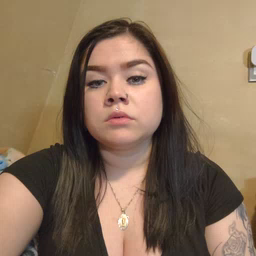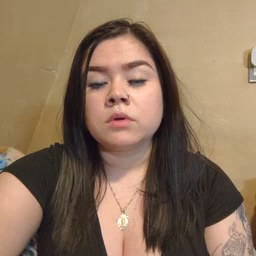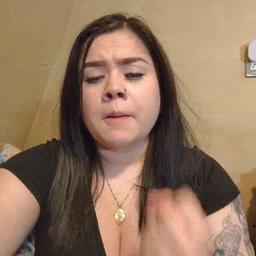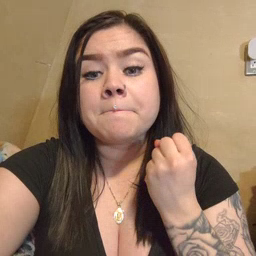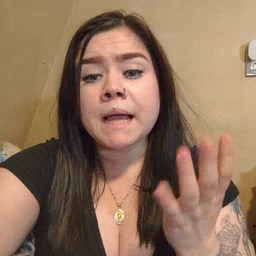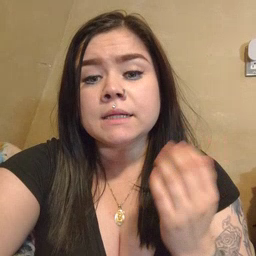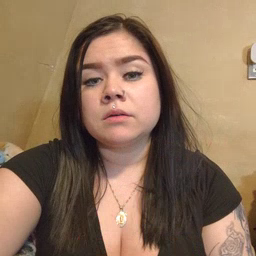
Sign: many